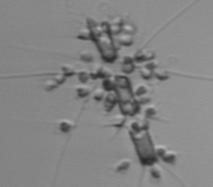
Label: Chaetoceros_didymus_TAG_external_flagellate